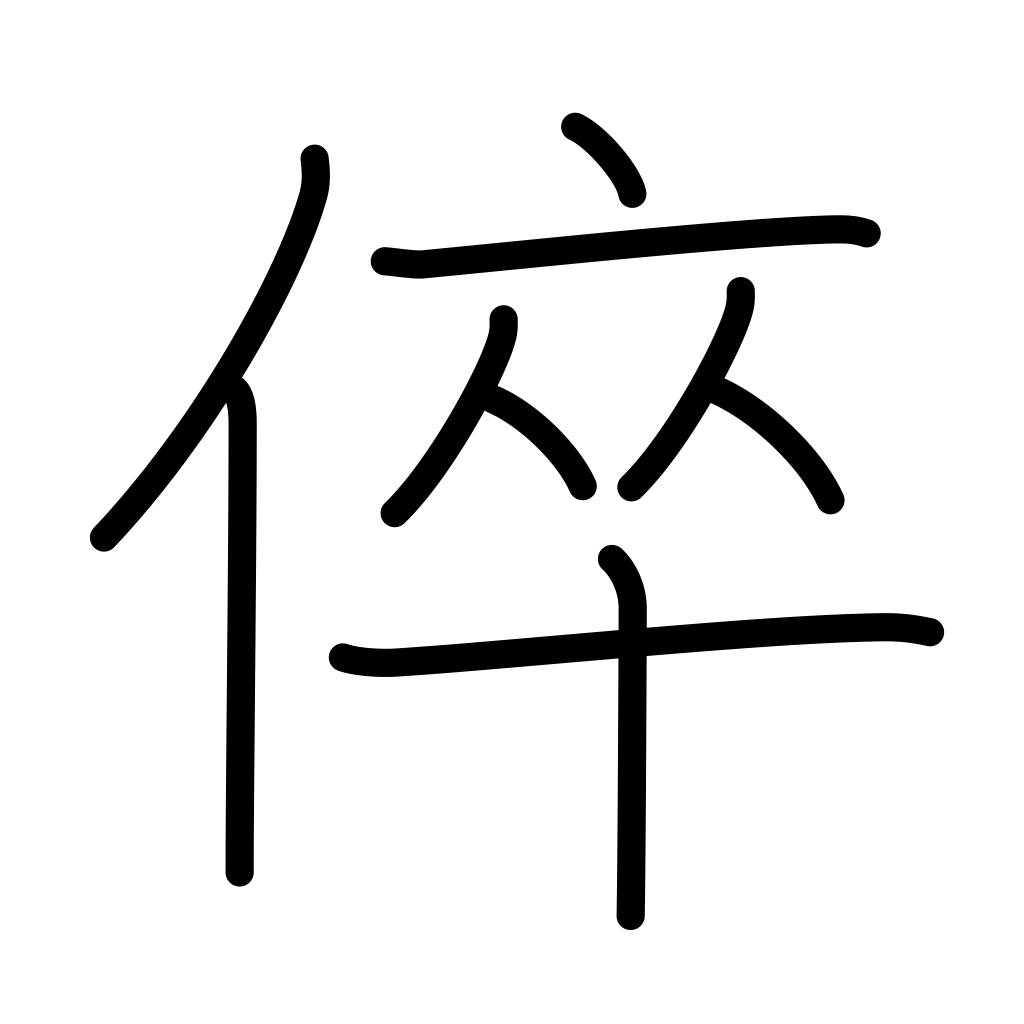
Meaning: son, my son